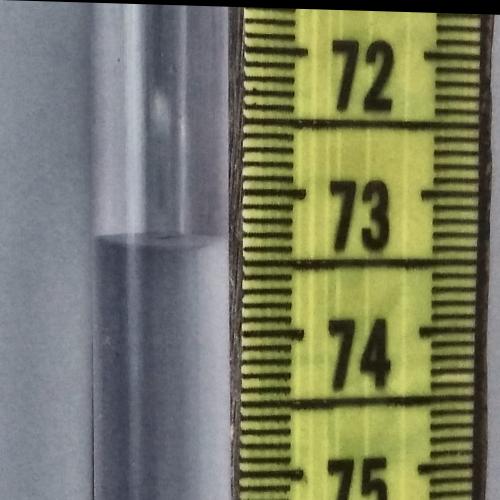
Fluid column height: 73.4 cm